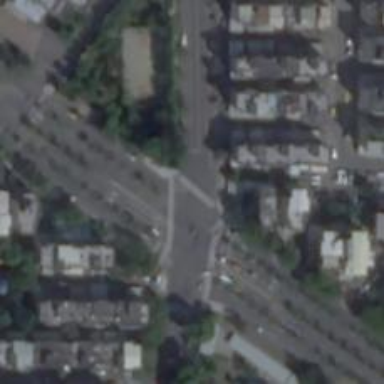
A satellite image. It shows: Marked road crossing.